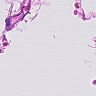
Metastatic tissue present: no